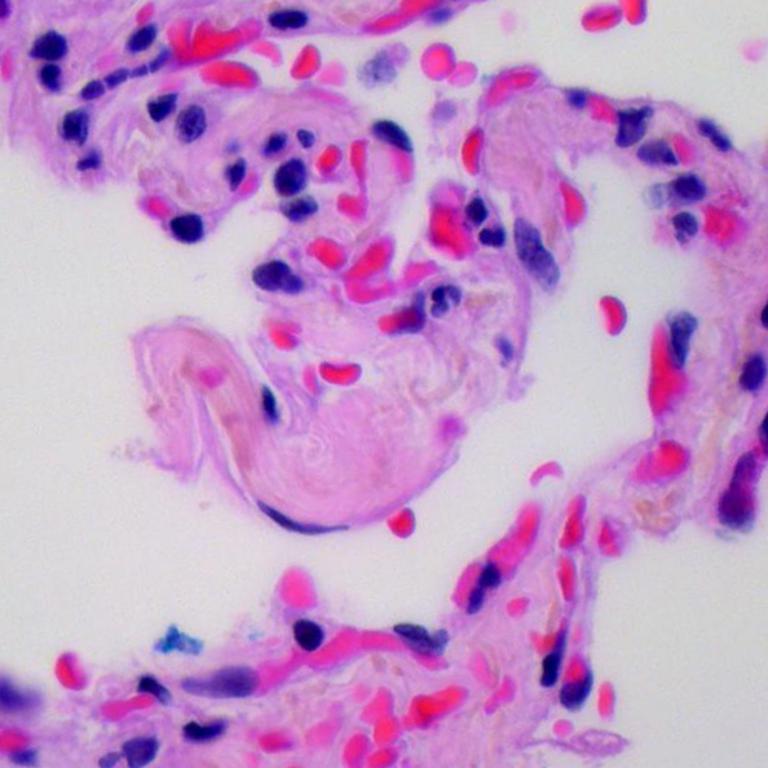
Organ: lung
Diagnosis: benign